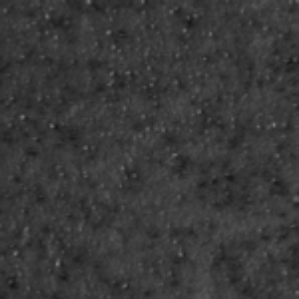
Label: frost